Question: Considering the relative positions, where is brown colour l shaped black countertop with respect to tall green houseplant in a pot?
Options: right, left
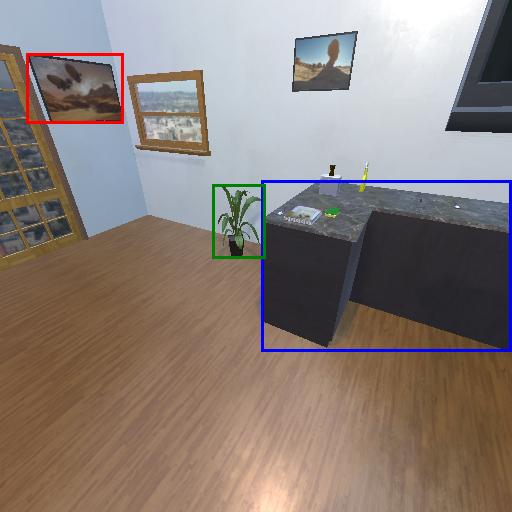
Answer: right